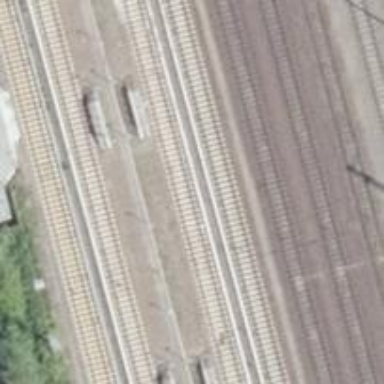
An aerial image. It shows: Light rail railway with contact line electrification.